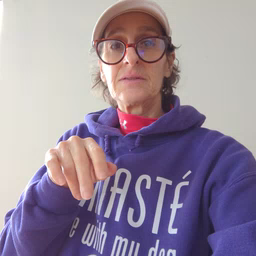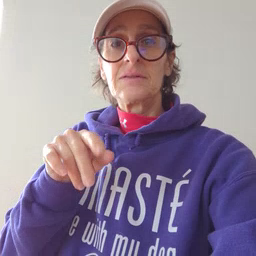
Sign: finger